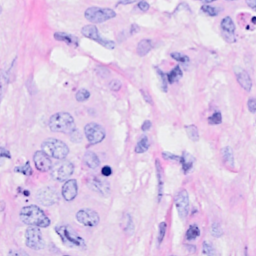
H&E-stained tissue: Breast